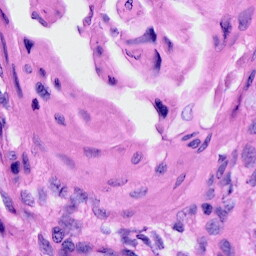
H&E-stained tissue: Cervix